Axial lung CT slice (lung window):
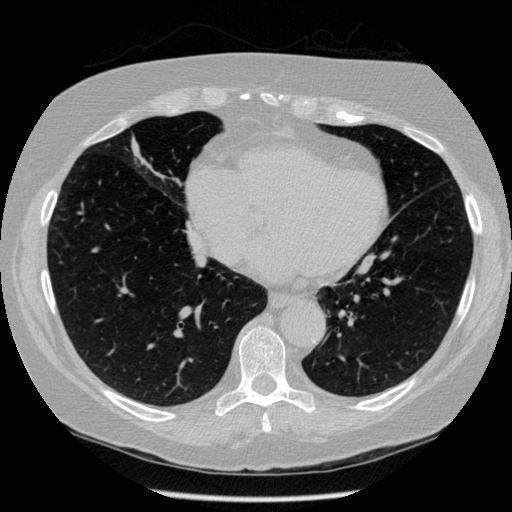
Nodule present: no